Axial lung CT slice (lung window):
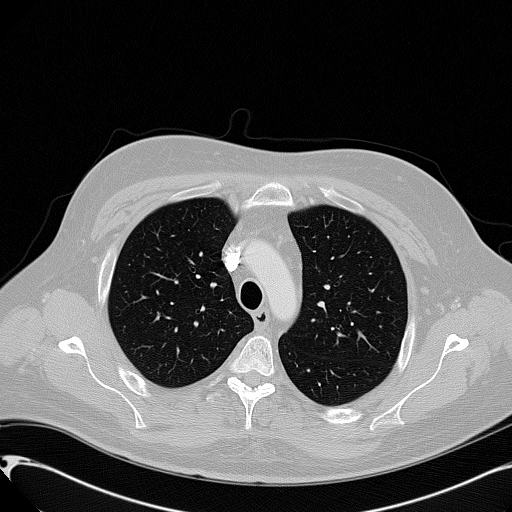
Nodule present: no